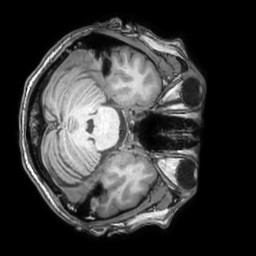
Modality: T1w
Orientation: axial
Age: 33
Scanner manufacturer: philips
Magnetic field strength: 3 T
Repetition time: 0.007 s
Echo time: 0.003501 s